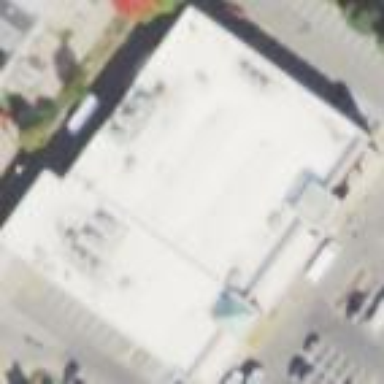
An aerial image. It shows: Supermarket building.